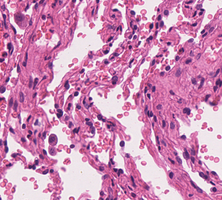
Tumor epithelial tissue: no
Tumor-associated stroma tissue: no
Normal tissue: yes